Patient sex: M
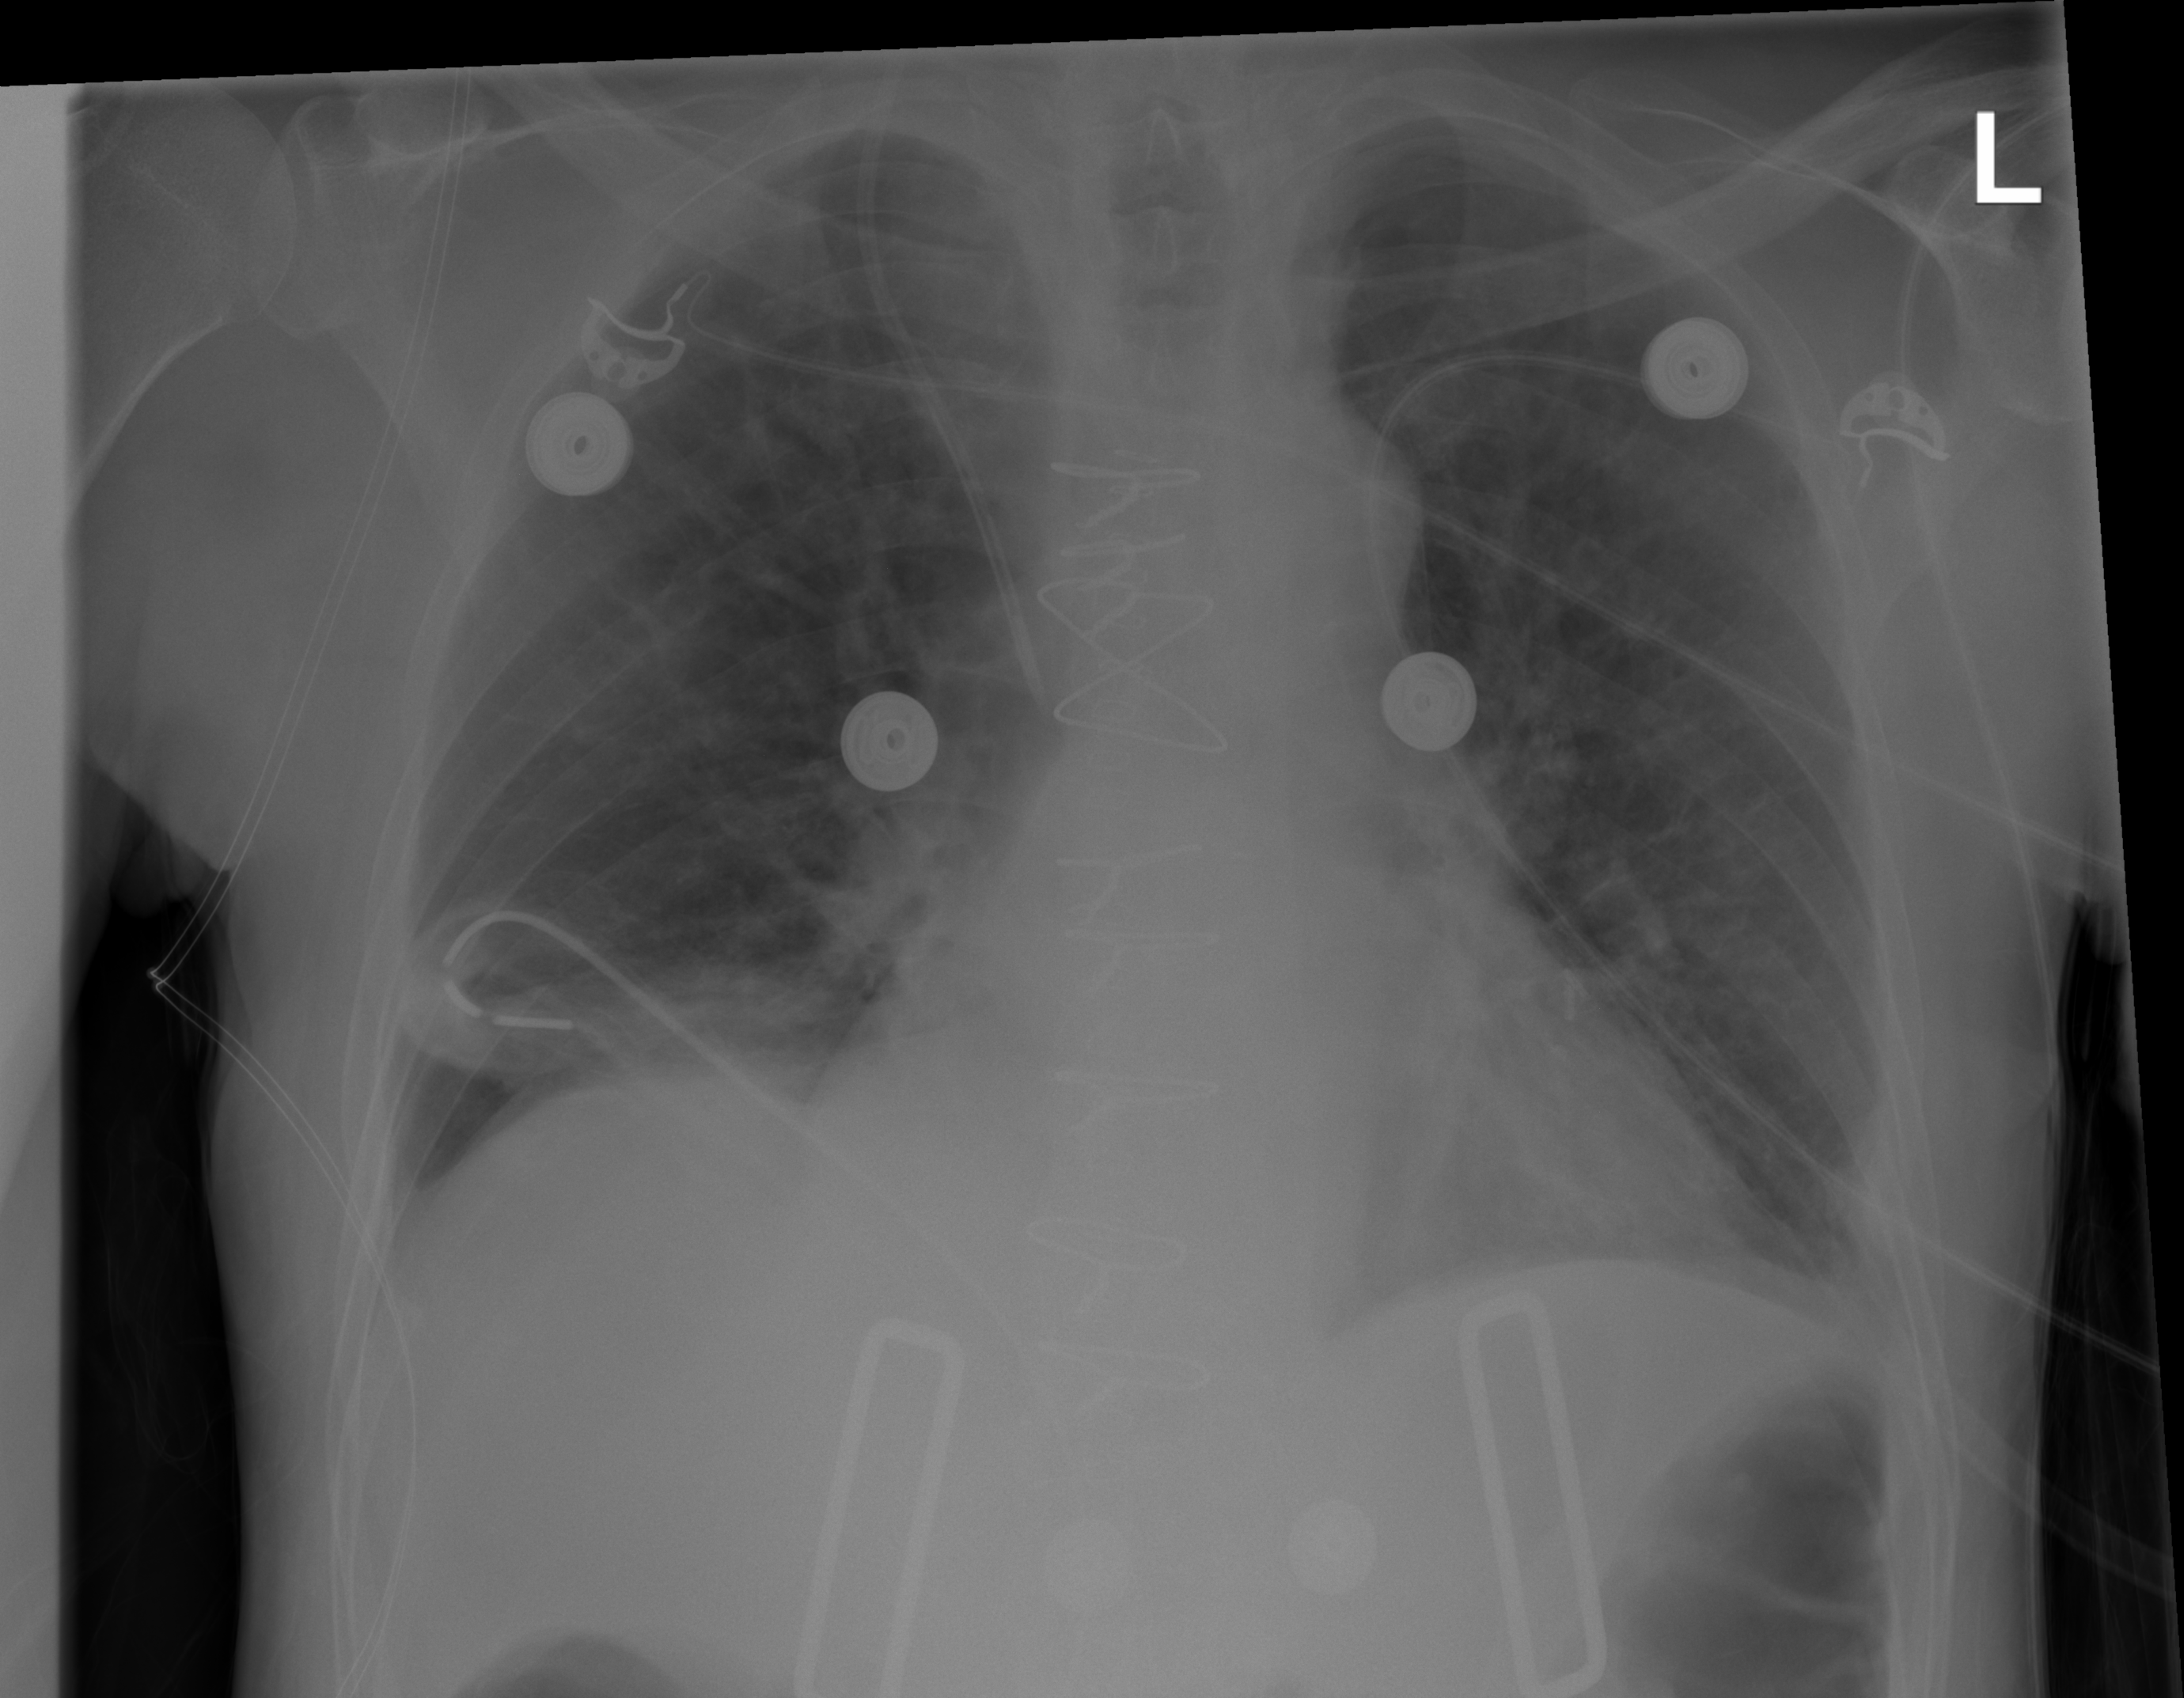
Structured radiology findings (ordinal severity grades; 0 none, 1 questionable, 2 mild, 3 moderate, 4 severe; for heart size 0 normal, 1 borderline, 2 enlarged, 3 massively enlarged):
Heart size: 2
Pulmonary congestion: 2
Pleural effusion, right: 2
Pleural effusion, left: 2
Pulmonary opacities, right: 1
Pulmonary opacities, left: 1
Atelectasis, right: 2
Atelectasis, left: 2